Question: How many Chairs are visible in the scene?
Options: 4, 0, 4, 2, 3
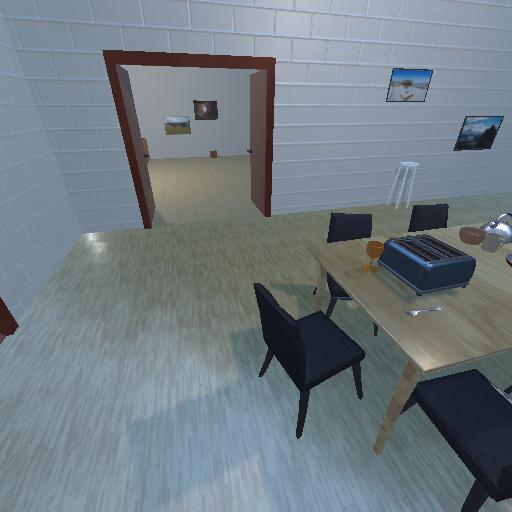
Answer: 4